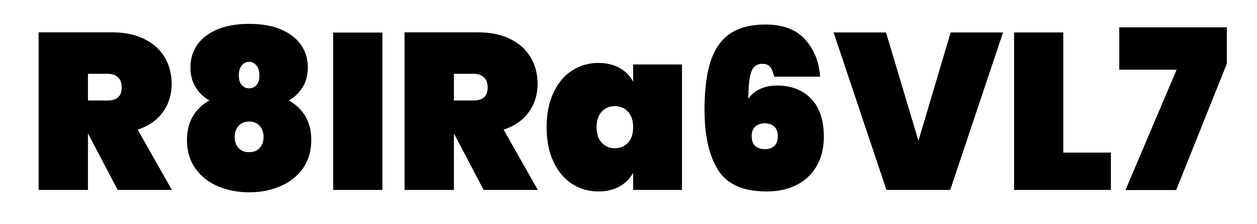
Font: Poppins-Black